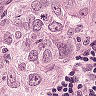
Metastatic tissue present: yes